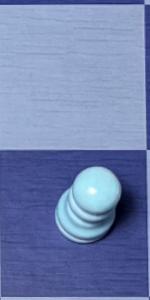
Label: Pawn_White